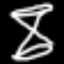
Label: hourglass